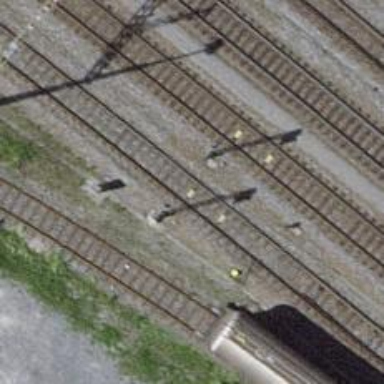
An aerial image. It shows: Railway signal.